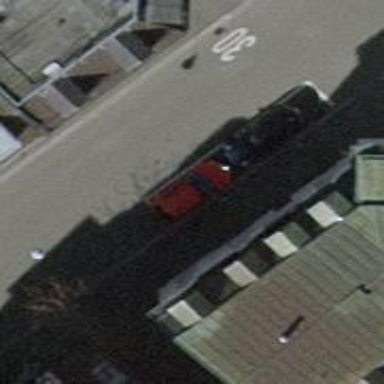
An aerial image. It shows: Parking lane.